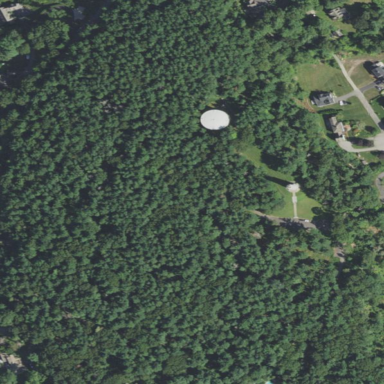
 ideal for outdoor activities. It is designated for recreational purposes and is classified as recreation ground."